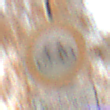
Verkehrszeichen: VerbotRadverkehr
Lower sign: HinweisDurchVerbaleAngabe3
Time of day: SunriseSunset
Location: Roofed (Suburban)
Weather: Clear
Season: NotSpecified
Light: Natural